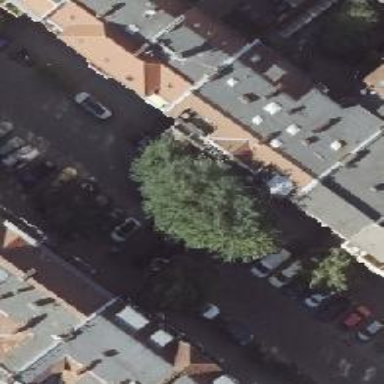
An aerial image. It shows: Living street with parallel parking on the left side of the street.